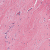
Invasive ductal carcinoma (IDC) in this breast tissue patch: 0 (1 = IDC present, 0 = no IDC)